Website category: book
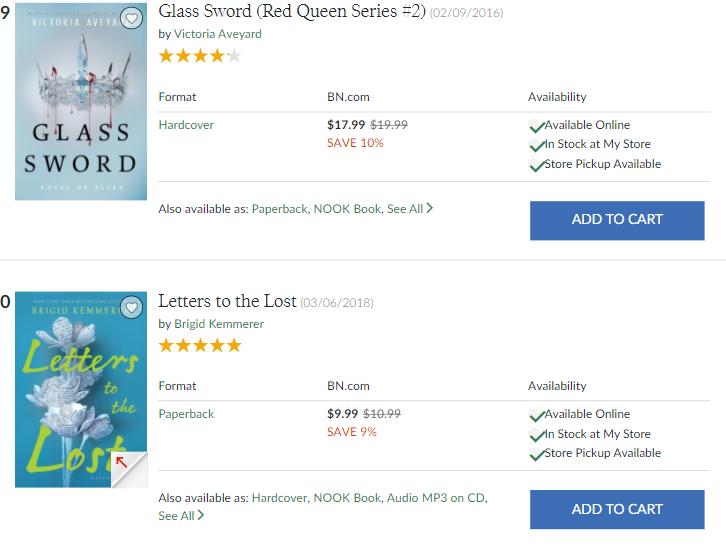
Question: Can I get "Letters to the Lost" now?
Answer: yes

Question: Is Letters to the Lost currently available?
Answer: yes

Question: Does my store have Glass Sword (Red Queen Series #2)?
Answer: yes

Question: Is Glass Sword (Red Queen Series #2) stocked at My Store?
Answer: yes

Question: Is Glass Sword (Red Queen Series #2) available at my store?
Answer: yes

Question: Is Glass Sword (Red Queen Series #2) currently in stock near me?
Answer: yes

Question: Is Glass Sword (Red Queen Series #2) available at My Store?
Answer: yes

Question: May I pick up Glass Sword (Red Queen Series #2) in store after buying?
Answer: yes

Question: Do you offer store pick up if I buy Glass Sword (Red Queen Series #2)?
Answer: yes

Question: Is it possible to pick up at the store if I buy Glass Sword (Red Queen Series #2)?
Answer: yes

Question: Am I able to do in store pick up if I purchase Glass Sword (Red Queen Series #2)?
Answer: yes

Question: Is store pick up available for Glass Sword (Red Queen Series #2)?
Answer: yes

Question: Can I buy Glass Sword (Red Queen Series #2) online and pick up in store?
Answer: yes